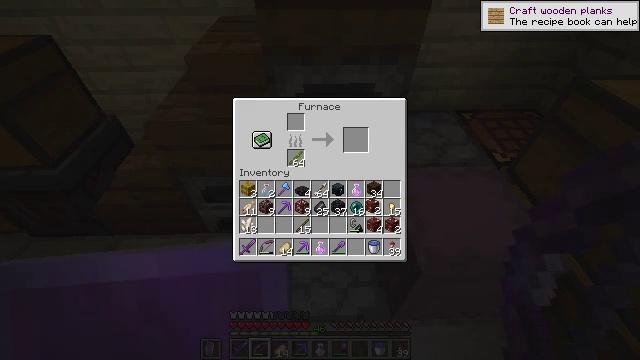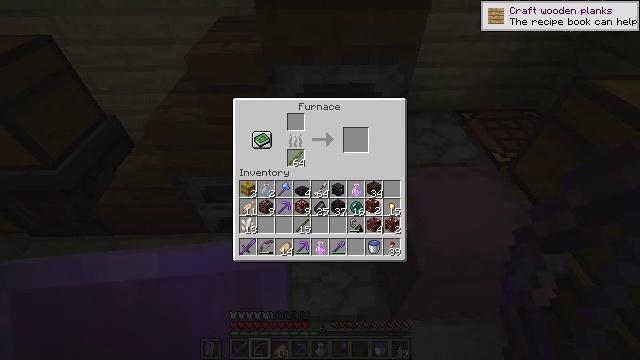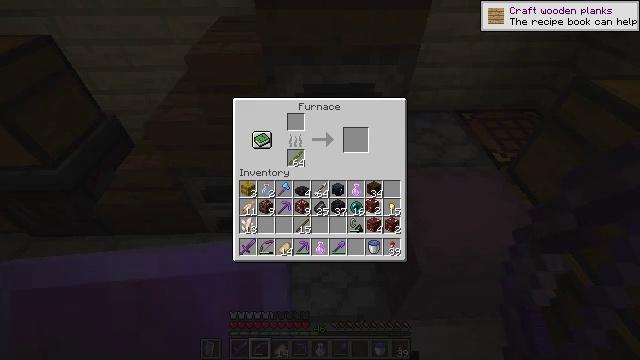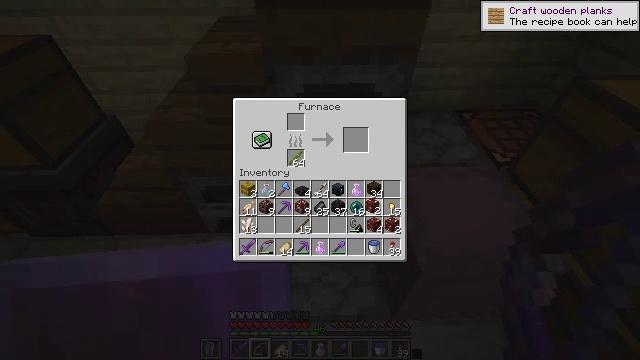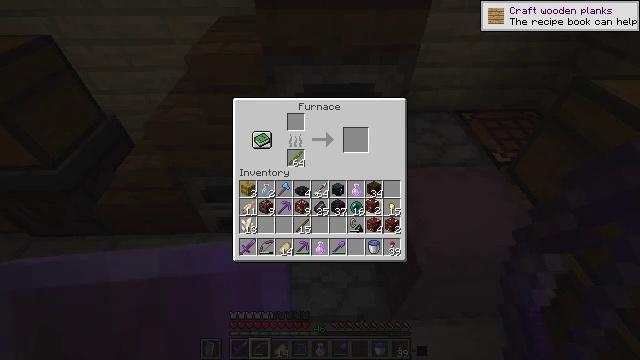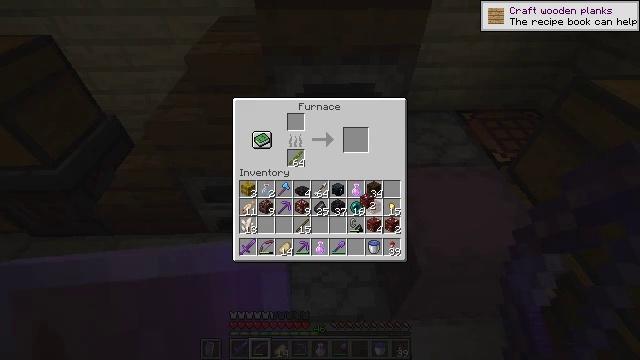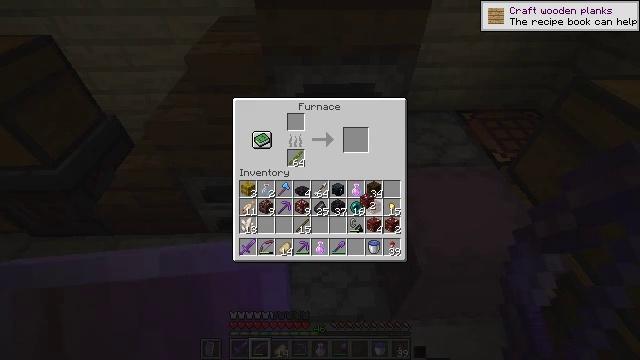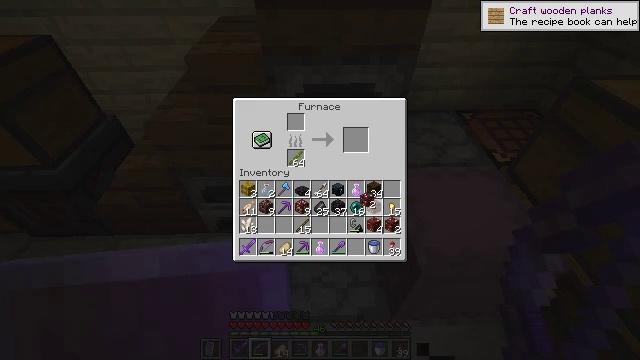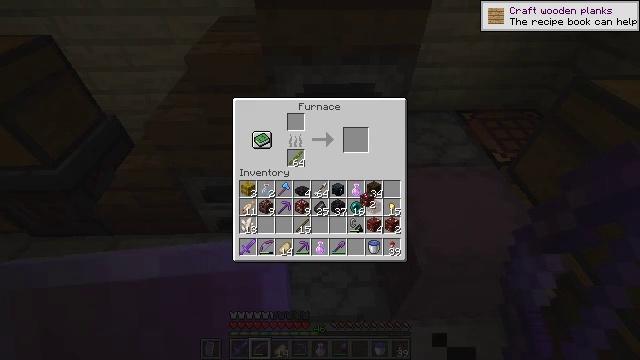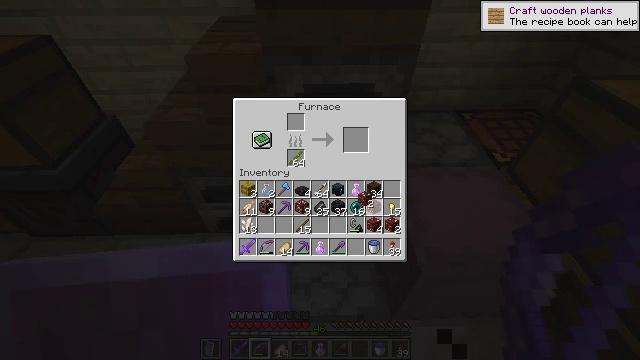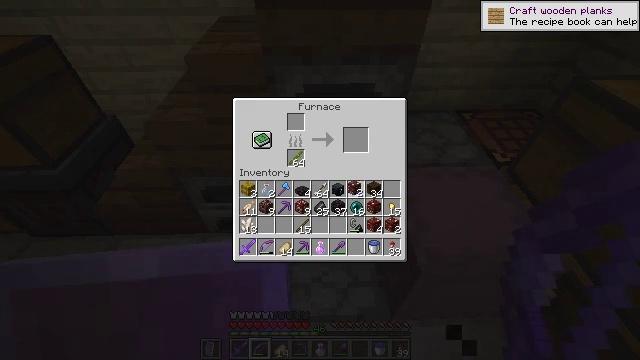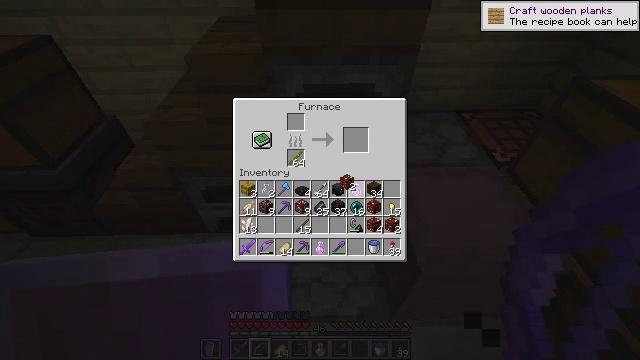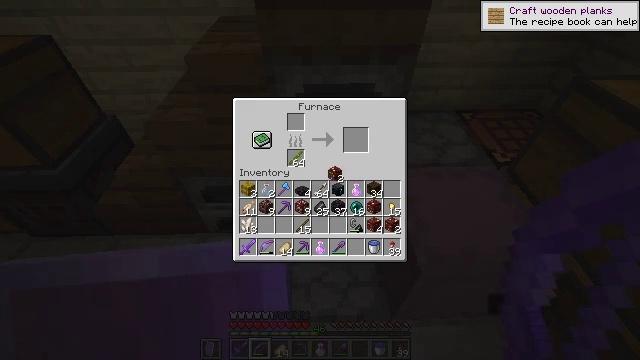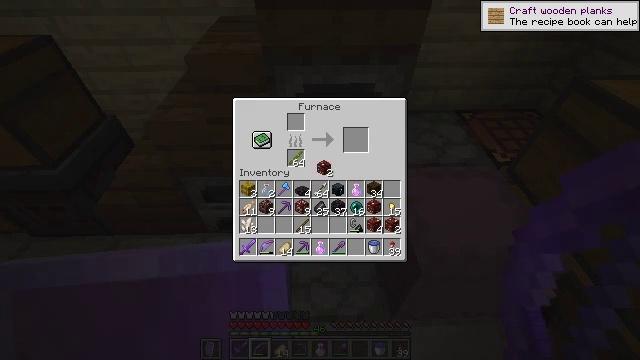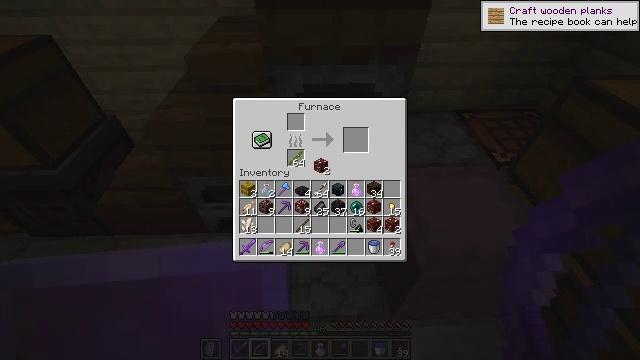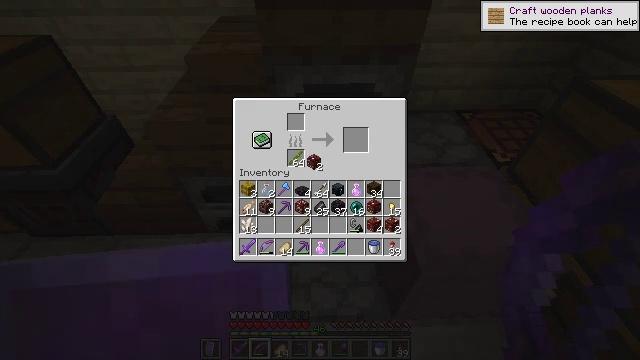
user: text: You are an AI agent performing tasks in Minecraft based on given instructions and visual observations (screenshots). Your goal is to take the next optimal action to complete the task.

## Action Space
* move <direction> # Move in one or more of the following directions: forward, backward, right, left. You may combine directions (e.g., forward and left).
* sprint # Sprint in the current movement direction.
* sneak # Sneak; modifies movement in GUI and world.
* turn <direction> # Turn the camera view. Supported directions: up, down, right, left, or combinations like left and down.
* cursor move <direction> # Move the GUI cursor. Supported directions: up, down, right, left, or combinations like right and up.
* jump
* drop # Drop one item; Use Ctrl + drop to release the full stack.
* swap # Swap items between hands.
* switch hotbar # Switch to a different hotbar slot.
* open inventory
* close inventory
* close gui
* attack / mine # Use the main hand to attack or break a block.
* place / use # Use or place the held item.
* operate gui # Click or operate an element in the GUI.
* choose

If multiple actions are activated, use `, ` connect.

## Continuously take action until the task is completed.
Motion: motion action
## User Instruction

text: craft item air
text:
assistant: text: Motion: use / place
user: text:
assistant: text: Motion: use / place
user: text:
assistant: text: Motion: no_op
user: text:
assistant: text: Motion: no_op
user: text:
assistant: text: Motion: no_op
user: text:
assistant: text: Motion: no_op
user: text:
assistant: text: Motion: no_op
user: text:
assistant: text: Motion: no_op
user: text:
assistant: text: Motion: no_op
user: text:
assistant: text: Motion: turn left and up
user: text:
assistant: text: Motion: turn left
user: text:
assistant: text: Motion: turn left and up
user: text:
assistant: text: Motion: turn left
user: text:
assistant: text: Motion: no_op
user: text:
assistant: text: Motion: turn left
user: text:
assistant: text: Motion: no_op
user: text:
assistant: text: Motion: no_op
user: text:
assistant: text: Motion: no_op
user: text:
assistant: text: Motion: no_op
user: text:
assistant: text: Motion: turn left
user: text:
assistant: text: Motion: no_op
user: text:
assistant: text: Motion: no_op
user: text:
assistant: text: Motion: no_op
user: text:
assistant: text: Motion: no_op
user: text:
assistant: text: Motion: no_op
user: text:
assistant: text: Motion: no_op
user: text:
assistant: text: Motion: no_op
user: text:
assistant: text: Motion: no_op
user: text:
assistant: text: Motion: no_op
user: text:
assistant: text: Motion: no_op